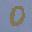
Label: 0